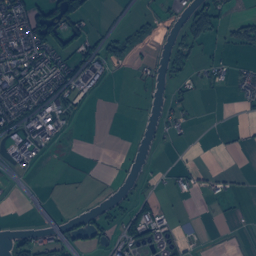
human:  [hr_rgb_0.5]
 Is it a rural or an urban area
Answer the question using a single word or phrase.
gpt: urban

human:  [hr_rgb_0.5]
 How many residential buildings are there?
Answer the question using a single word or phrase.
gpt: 1804

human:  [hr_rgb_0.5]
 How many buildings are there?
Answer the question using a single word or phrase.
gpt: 1906

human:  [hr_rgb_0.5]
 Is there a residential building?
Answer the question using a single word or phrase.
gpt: yes

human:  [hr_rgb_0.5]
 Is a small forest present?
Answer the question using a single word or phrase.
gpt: yes

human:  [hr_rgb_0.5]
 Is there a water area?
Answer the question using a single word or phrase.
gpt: yes

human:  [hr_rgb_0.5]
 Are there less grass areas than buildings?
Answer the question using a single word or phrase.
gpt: yes

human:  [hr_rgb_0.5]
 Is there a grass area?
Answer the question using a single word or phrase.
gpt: yes

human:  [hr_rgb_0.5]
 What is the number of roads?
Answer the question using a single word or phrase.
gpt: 361

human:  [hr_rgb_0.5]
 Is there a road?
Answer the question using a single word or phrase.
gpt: yes

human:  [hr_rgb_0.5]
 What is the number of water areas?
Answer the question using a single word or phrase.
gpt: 59

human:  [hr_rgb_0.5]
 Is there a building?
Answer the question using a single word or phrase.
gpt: yes

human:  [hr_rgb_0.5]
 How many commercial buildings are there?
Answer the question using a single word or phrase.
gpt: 100

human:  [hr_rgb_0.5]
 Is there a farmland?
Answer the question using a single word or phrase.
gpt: yes

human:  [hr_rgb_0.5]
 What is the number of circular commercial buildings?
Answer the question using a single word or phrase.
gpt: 0

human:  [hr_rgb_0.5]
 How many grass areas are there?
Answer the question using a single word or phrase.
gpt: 148

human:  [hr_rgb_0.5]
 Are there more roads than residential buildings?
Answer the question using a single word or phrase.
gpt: no

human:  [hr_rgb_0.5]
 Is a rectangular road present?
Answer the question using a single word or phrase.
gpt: no

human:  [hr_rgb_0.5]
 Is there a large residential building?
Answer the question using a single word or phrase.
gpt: yes

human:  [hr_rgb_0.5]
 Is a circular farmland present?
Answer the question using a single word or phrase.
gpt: no

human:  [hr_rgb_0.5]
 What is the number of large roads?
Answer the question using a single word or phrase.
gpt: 0

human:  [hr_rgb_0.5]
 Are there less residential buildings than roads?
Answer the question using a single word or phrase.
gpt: no

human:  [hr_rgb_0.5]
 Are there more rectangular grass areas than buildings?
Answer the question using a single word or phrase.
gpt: no

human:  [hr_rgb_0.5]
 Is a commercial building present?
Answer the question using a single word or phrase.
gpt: yes

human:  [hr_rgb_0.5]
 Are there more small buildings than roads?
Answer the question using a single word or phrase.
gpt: yes

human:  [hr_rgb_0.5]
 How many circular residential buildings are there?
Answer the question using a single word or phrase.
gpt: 3

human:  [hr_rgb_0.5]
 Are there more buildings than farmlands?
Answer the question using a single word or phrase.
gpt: yes

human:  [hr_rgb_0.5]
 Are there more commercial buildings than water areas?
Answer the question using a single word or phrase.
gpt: yes

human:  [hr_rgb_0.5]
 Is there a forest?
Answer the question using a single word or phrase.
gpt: yes

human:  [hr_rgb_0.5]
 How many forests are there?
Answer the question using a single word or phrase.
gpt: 77

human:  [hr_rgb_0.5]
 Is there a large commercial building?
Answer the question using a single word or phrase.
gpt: yes

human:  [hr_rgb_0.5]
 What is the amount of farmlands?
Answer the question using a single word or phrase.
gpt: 32

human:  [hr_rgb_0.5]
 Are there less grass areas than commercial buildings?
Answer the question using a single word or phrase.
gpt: no

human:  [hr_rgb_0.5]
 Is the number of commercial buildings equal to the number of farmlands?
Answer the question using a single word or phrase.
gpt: no

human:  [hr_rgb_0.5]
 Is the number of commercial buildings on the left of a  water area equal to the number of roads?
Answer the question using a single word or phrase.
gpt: no

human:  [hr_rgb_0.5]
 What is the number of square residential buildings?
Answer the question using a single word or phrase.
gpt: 3

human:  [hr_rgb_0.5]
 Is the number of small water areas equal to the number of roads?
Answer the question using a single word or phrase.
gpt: no

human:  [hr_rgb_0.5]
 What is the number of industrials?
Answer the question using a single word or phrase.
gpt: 3

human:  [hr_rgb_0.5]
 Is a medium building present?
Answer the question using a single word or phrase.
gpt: yes

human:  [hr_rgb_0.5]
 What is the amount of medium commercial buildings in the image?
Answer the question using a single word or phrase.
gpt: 16

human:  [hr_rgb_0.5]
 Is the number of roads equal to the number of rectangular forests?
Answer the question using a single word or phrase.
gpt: no

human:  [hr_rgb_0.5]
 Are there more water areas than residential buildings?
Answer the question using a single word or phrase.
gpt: no

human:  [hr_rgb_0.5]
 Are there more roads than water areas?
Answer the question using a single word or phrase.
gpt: yes

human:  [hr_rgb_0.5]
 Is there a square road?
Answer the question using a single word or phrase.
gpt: no

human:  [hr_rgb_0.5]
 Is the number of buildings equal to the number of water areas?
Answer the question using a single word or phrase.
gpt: no

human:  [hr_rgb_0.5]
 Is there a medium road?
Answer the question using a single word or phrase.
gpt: no

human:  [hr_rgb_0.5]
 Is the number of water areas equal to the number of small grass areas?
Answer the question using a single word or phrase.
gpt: no

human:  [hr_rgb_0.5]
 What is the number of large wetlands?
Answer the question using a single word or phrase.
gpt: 0

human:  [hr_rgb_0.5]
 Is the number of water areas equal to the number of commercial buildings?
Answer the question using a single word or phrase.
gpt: no

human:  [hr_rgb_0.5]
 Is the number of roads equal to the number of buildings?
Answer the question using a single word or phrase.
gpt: no

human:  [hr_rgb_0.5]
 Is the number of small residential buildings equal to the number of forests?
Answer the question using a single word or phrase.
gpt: no

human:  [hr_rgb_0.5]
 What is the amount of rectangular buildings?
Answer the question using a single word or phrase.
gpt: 1313

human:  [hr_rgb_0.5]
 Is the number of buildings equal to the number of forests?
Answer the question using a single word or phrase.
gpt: no

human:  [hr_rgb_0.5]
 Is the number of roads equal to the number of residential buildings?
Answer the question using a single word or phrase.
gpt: no

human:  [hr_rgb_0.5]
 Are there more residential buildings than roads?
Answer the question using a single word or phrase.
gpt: yes

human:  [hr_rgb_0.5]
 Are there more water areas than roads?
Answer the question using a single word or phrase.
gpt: no

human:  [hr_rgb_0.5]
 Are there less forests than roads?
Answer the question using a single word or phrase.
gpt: yes

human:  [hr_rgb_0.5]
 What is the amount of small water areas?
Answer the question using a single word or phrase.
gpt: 16

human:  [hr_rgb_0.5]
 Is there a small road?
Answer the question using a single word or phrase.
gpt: yes

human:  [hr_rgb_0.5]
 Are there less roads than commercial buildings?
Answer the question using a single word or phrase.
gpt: no

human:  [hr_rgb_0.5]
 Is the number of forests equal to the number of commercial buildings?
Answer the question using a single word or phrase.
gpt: no

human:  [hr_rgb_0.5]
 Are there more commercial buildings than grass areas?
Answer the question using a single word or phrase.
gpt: no

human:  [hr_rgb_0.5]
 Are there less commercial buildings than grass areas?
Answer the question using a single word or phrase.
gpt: yes

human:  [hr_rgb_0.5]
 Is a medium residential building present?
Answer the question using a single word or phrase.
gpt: yes